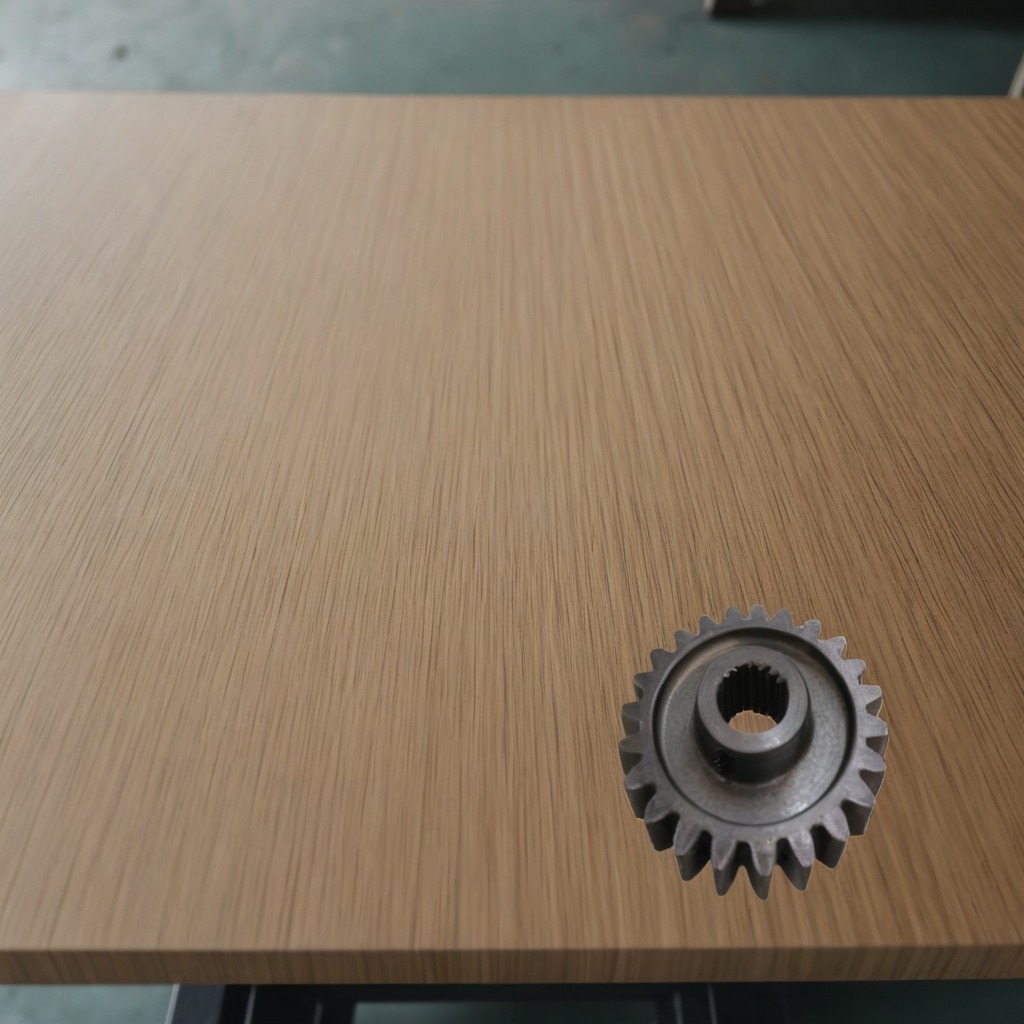
A steel gear with teeth is lying on the workbench.